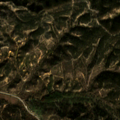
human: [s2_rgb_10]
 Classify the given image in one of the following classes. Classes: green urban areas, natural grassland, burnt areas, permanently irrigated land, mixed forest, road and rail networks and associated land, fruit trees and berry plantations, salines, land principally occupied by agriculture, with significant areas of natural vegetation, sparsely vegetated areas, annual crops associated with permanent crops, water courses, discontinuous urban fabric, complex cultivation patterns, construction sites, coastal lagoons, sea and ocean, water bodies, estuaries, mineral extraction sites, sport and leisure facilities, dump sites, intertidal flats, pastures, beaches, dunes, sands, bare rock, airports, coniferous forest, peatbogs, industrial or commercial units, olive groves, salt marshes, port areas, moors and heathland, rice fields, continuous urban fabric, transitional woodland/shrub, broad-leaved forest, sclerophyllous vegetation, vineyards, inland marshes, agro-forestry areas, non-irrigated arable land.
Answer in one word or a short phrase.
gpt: rice fields, broad-leaved forest, mixed forest, transitional woodland/shrub